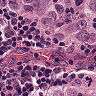
Metastatic tissue present: yes